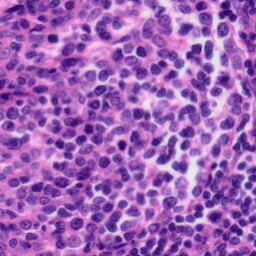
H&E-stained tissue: Tonsil